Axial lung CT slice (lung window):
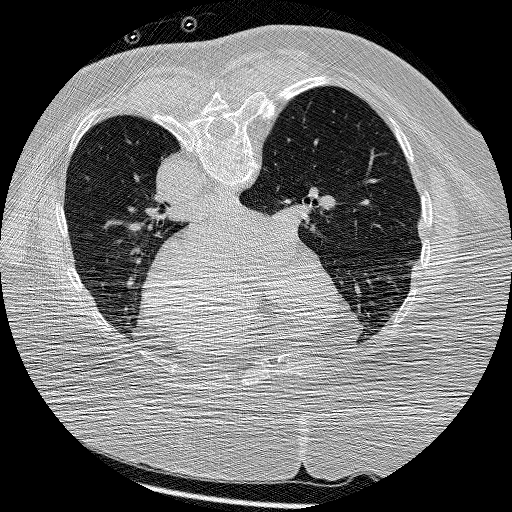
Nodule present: no